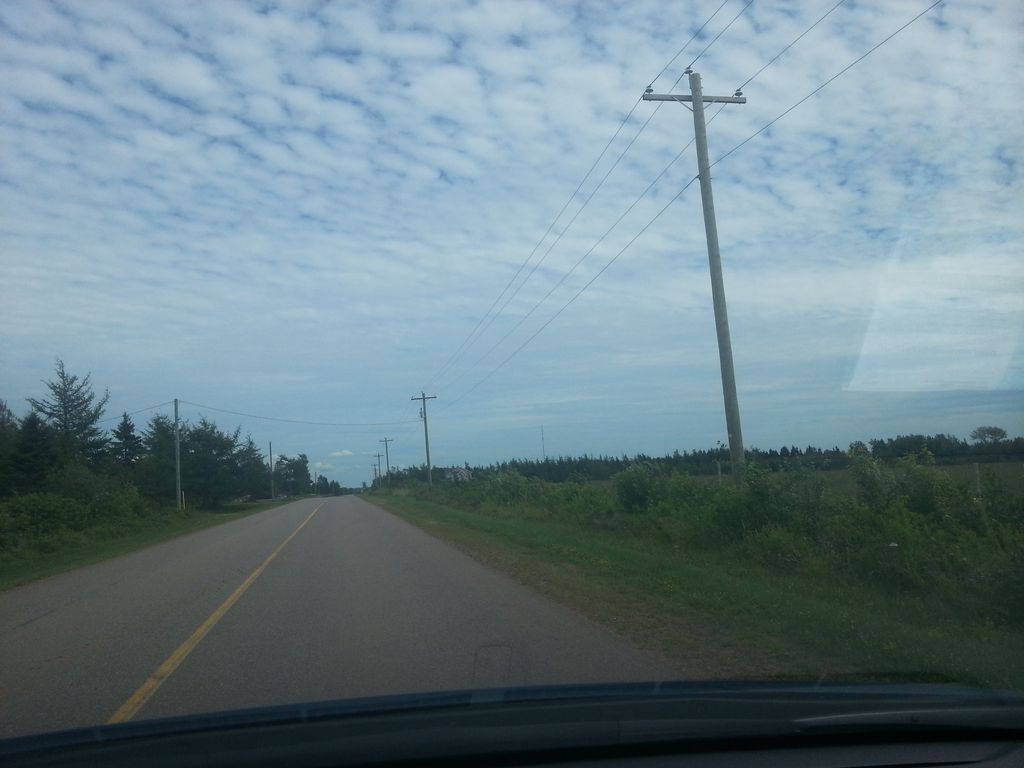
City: charlottetown